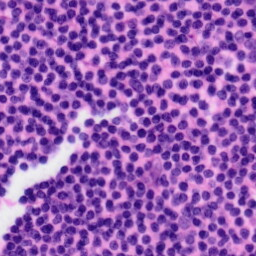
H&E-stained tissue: Tonsil